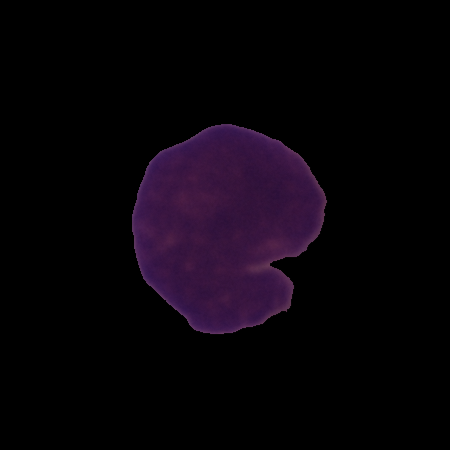
Label: cancer